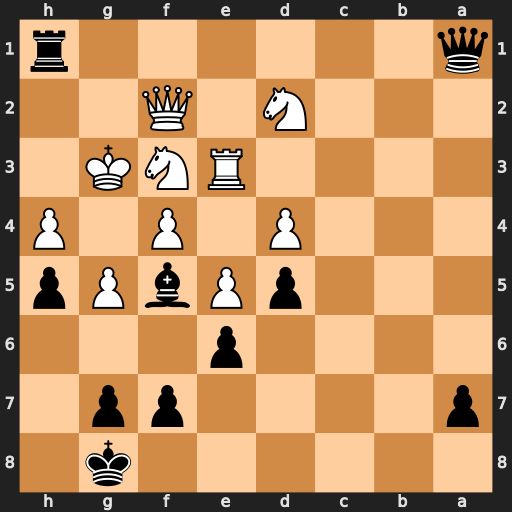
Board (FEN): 6k1/p4pp1/4p3/3pPbPp/3P1P1P/4RNK1/3N1Q2/q6r
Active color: b
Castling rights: -
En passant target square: -
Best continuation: Rh3+ Kg2 Qh1#